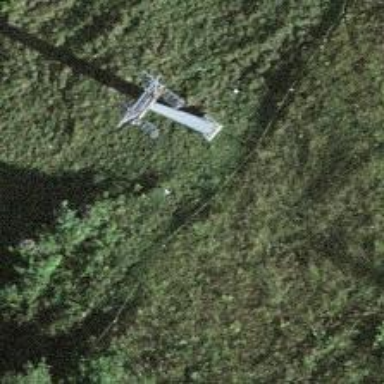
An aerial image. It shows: Chair lift.